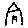
Label: house